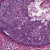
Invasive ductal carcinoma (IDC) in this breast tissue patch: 0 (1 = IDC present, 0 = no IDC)